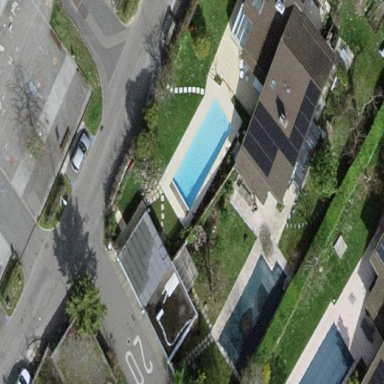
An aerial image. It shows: Garden surrounded by fence.